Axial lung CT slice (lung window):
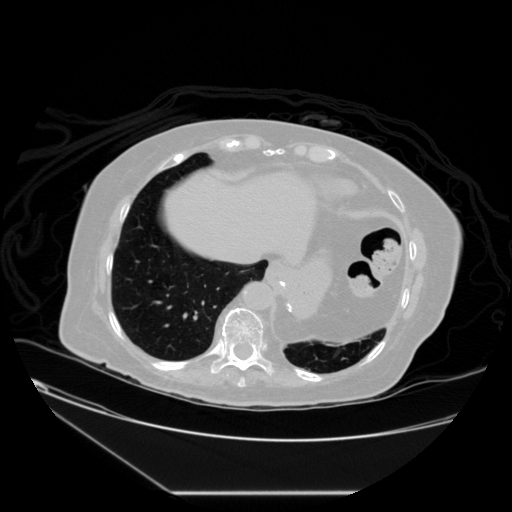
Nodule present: no